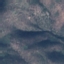
Label: HerbaceousVegetation